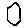
Label: hexagon